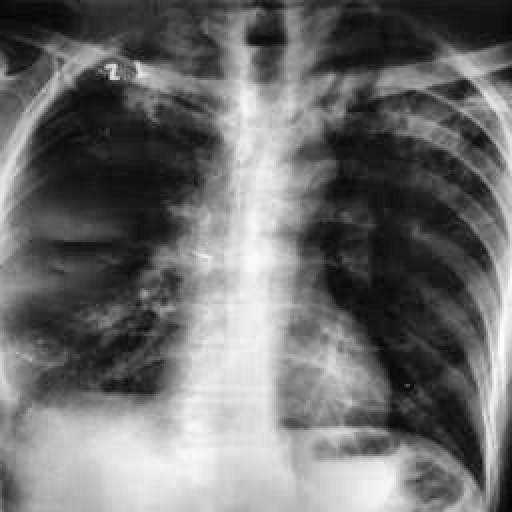
Finding: TUBERCULOSIS